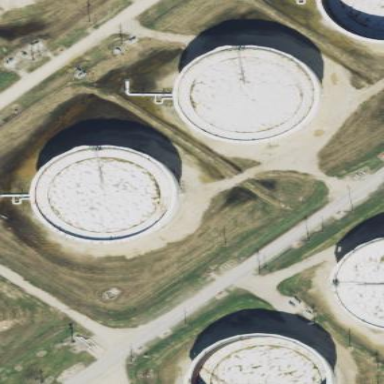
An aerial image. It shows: Building with storage tank.